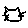
Label: cat